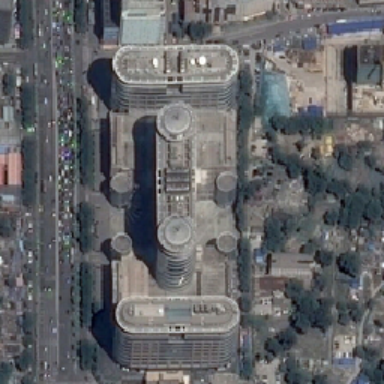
Buildings vary in height and size .